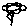
Label: flower